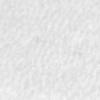
Label: no_change